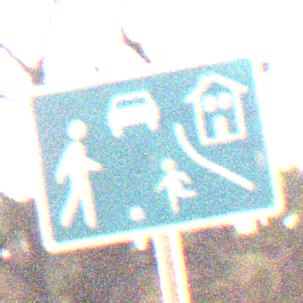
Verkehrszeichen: BeginnVerkehrsberuhigterBereich
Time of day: Night
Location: Outdoor (Nature)
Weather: Clear
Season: NotSpecified
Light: Natural